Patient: sex F, age 56
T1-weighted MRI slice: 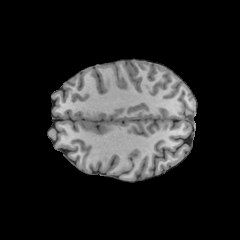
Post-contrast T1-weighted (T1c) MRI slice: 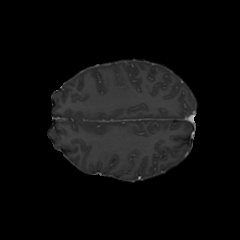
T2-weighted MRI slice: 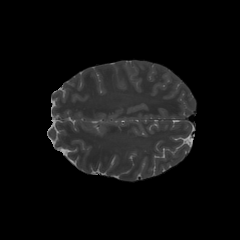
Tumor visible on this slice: no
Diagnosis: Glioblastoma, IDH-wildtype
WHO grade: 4